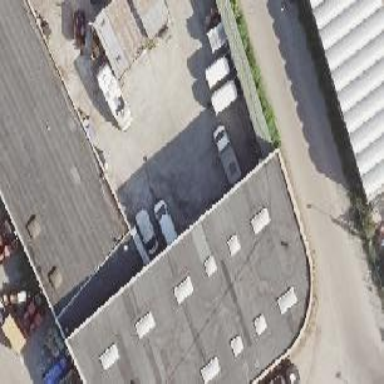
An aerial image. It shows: Industrial building.